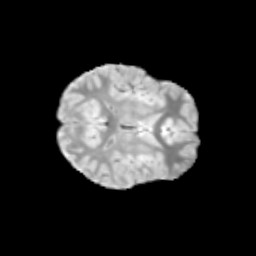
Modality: T2w
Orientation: axial
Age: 10
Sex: female
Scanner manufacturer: siemens
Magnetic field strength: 3 T
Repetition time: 3.8 s
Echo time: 0.07 s